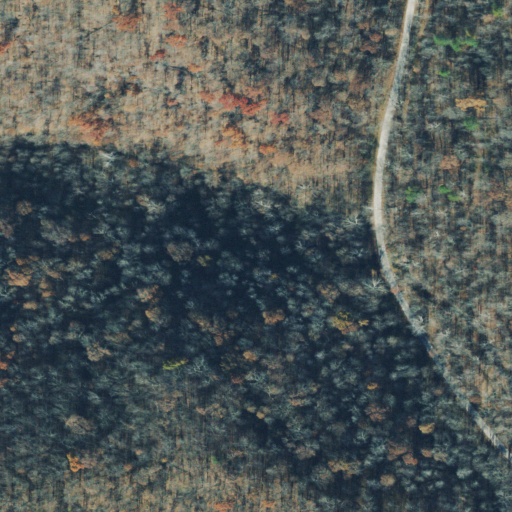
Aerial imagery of valley in Ohio named Little Gum Hollow containing deciduous forest and open development